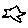
Label: star